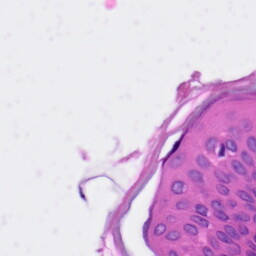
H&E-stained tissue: Skin